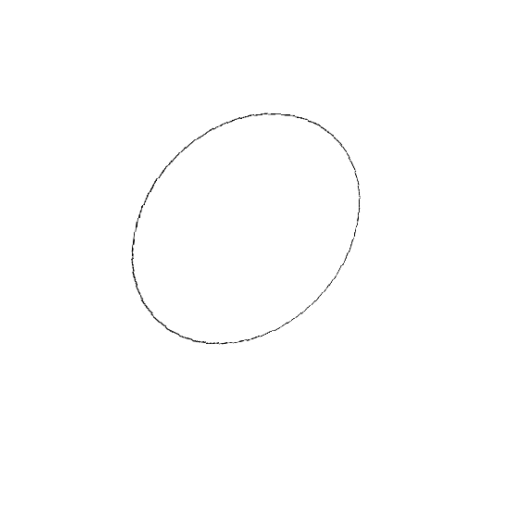
Crossing number: 0